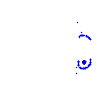
Particle: pion